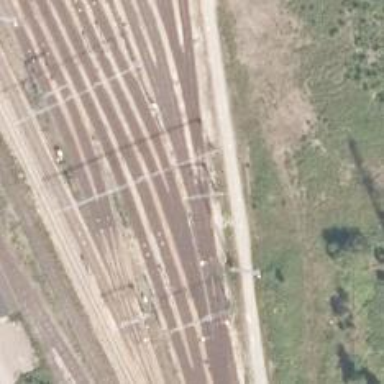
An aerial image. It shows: Railway signal.